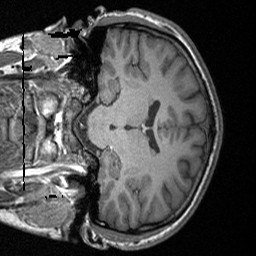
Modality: T1w
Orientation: coronal
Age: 21
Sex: male
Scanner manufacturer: siemens
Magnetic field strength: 3 T
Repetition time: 1.64 s
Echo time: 0.00234 s